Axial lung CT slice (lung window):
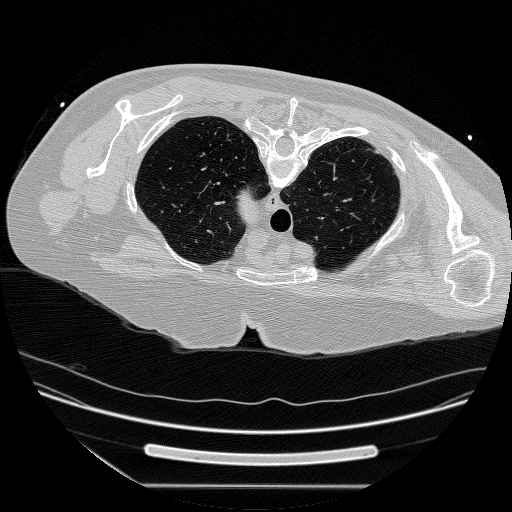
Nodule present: no